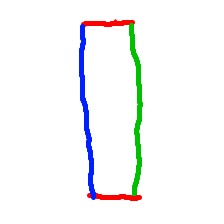
Shape: rectangle